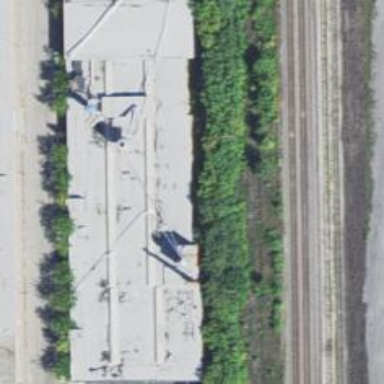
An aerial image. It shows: Industrial building.